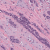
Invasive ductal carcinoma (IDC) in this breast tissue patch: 1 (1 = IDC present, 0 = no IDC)